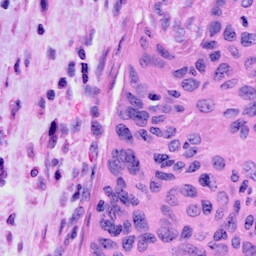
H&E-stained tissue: Cervix